Field crop: maize
Growth stage: 2
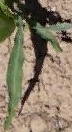
Species: maize